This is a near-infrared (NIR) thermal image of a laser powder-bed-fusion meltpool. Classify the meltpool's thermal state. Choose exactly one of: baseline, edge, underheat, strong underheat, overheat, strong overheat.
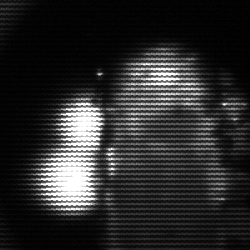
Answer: strong underheat